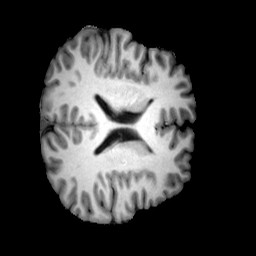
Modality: T1w
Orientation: axial
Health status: ill
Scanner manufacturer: siemens
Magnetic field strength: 3 T
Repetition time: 2 s
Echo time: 0.00303 s